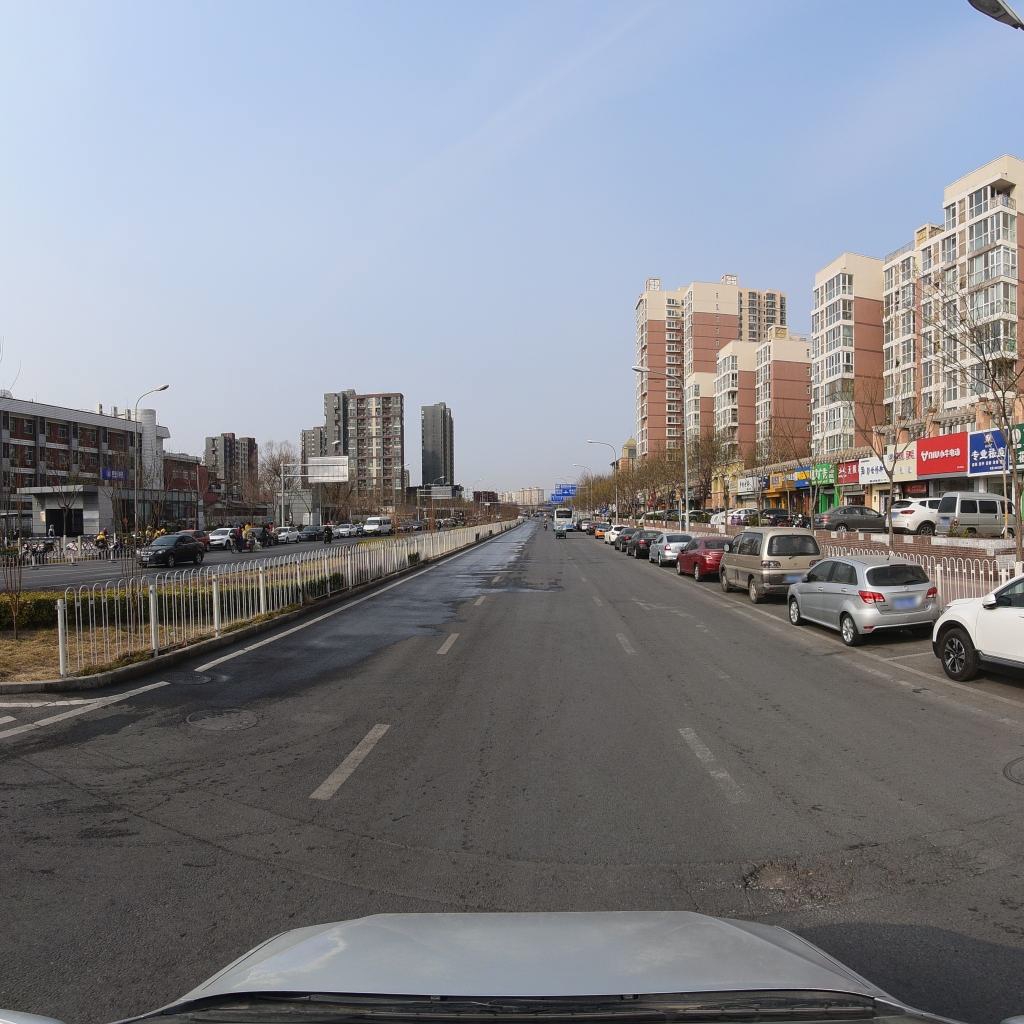
Region: Fengtai
Road damage annotations: transverse crack, longitudinal crack, transverse crack, manhole cover, pothole, manhole cover, manhole cover, transverse crack